Question: My goal is to create a package in R with C++ code: So my questions is how?
I am following the tutorial <URL> on creating an R package containing C++ code. The specific code Im trying to compile and package is exactly as described in the tutorial.
R CMD SHLIB seems to be working creating .dll file.
I can load in R using dyn.load() and test it on simulated data (as described in tutorial)
R CMD INSTALL is where the problem begins. I have done two things encountering two different errors supposedly related:
1) The tutorial says the NAMESPACE file is supposed to contain the code:
'''
useDynLib(XDemo)
export(XDemoAutoC)
'''
When it does R CMD INSTALL fail resulting in error:
> Error in inDL(x,as.logical(local), as.logical(now),...): unable to
load shared object 'C:/.../libs/i386/XDemo.dll': Loadlibrary failure:
1% is not a valid Win32-program
2) Removing the above mentioned lines in NAMESPACE file will result in installation of package. I can succesfully load it in R but when I try to use the R function that makes a .C() call to the C++ written function I another error:
'''
library(newpackage)
ls(package:newpackage)
[[1]] "XDemoAutoC"
Warning message:
In ls(package:newpackage) :
'package:newpackage' converted to character string
XDemoAutoC(c(1,2,3,4))
Error in .C("DemoAutoCor", OutVec = as.double(vector("numeric", OutLength)), :
C symbol name "DemoAutoCor" not in load table
'''
Im running version R2.15.2 on windows 64-bit and using R64 bit.
I read the following post with a similar problem:
<URL>
Except they mention nothing about the NAMESPACE-matter.
Also I read this post:
<URL>
So I am thinking: that based on the fact that I am able to use dyn.load() in Rx64 means that I have succesfully created x64 .dll. Assuming that the NAMESPACE file is supposed to be left as in the tutorial - hopefully fixing the >>not in load table<< error - this would mean I should focus on fixing problem one. This problem seems to be caused by something related to 32-bit. I have used Dependency Walker on the .dll file but I am not sure how to interpret the results
I really don't have any ideas on how to fix this problem so any suggestion on what to do would be welcome?
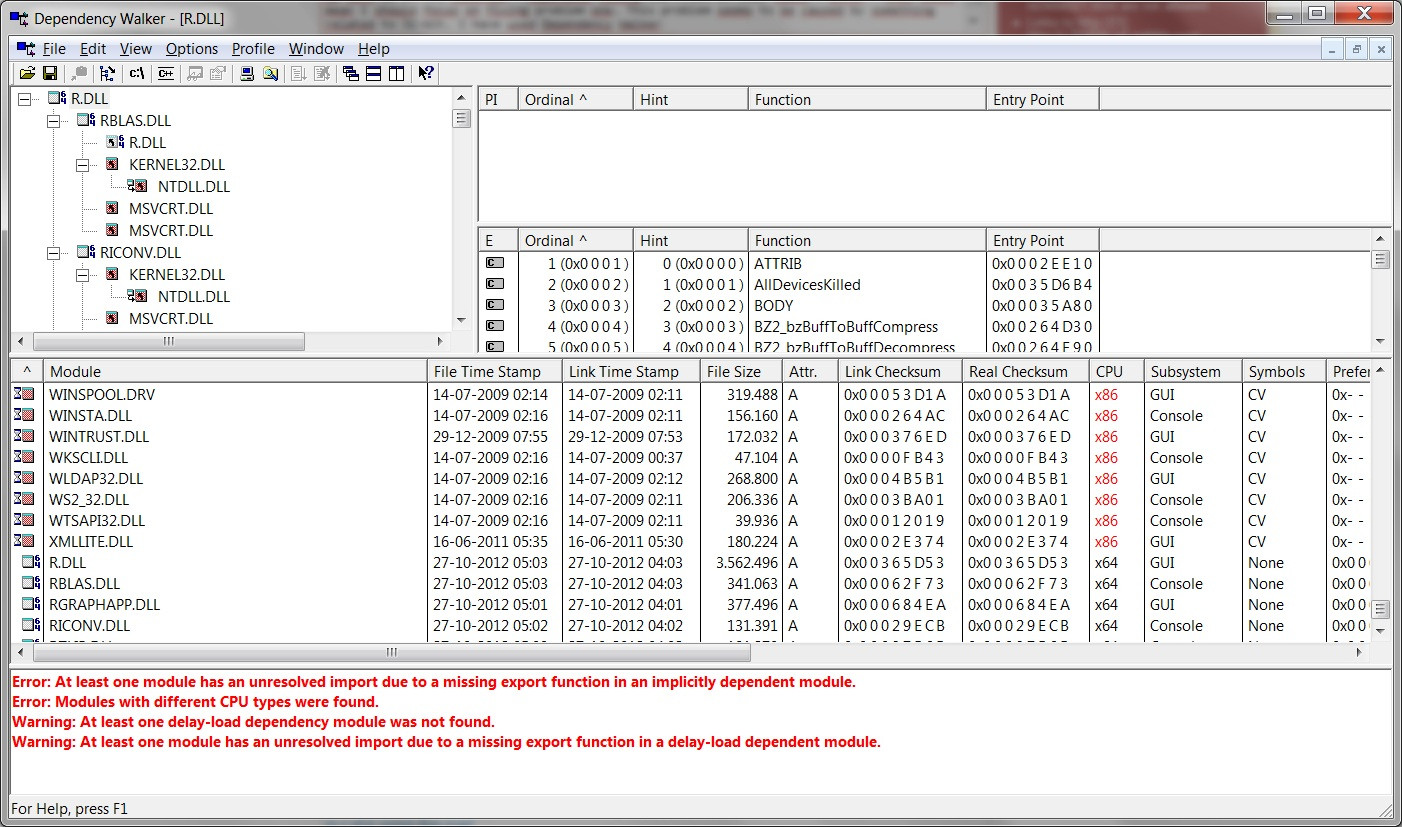
Answer: I think you are doing it wrong. Two quick suggestions:
1. Read the Writing R Extensions manual written to explain just this: writing R extensions including those with compiled code
2. Have a look at Rcpp which makes R and C++ extensions, including package building so much easier. Or so we think. Writing a package is as easy as calling Rcpp.package.skeleton(). The documentation in 1) still help.
That said, if 'R CMD INSTALL' fails you may have some mixup in your '$PATH'. Never ever mix MinGW and Cygwin. Make sure no Cygwin DLLs are found when you build or call R. Path order matters . See the manual for details.